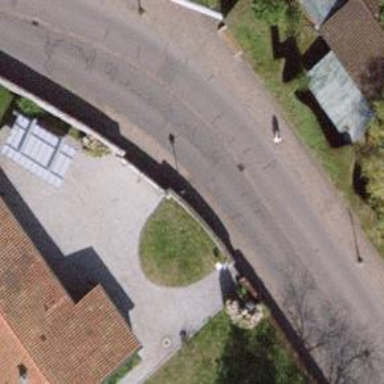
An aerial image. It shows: Residential road with asphalt surface.